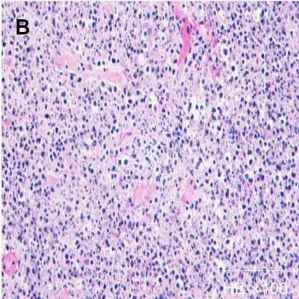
Histopathology of affected lymph node of case 1 (A,B): Patchy circumscribed areas with eosinophilic fibrinoid necrosis in the paracortex and cortex and absence of granulocytes in the areas of necrosis are shown. A variety of cells surround the necrotic area, and a large number of apoptotic cell fragments exist outside the cells.
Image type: pathology (h&e)